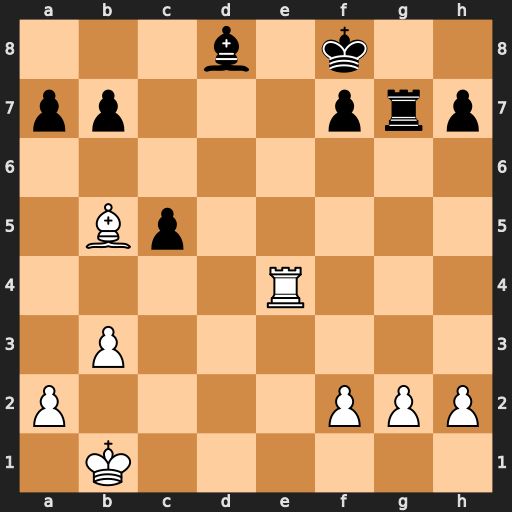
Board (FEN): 3b1k2/pp3prp/8/1Bp5/4R3/1P6/P4PPP/1K6
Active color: w
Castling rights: -
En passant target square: -
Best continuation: Re8#